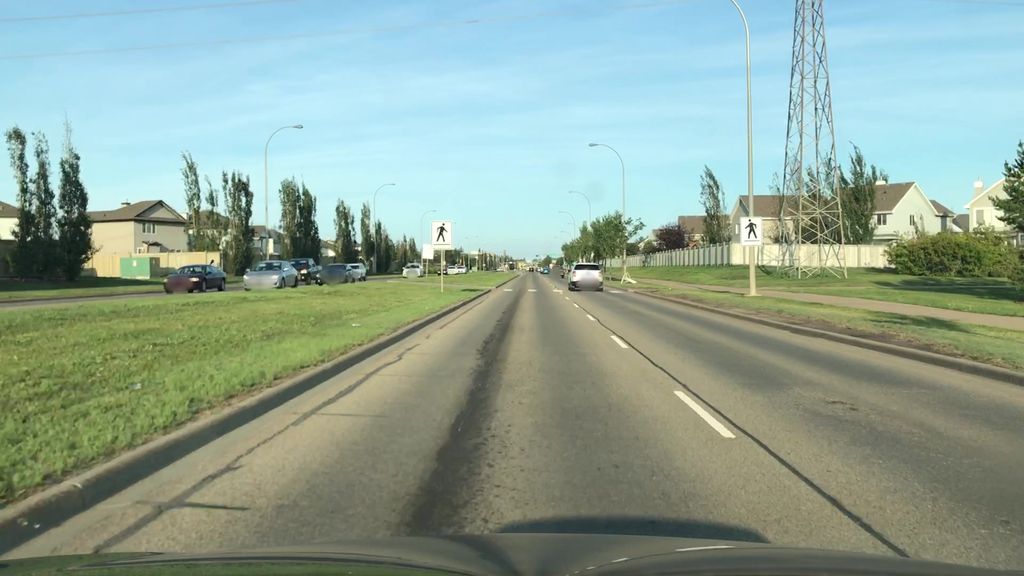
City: edmonton